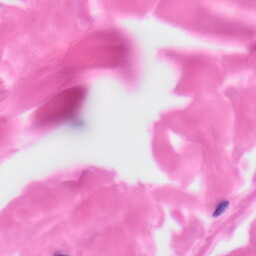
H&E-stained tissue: Skin